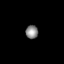
Tissue: lung
Cell type: Pericytes
Senescence score: 0.5918
Nuclear area (px): 164
Mean DAPI intensity: 136.14